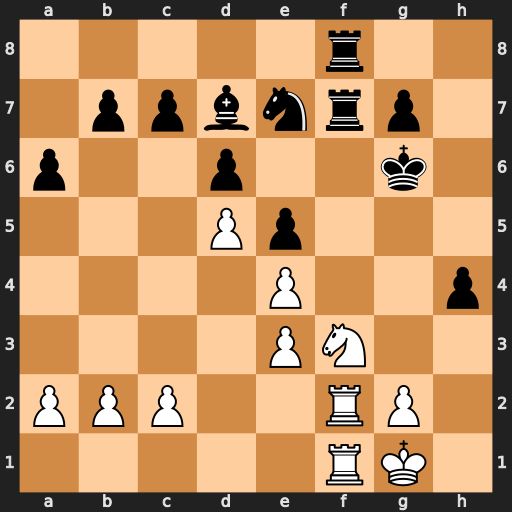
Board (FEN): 5r2/1ppbnrp1/p2p2k1/3Pp3/4P2p/4PN2/PPP2RP1/5RK1
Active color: w
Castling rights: -
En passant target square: -
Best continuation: Nxh4+ Kh7 Rxf7